Interaction volume radius: 10 \u00c5
Interaction volume height: 20 \u00c5
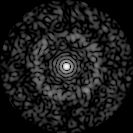
Disorder parameter: 0.8302